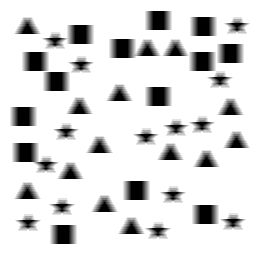
Squares: 14
Triangles: 14
Stars: 14
Total shapes: 42